Question: I have an action class with 3 properties. I am using Struts2-Json plugin to serialize the action class. I am able to serialize the as per my expectations
The 'ArrayList<Person>' property is serialized with empty values. I don't seem to find where I have made a mistake.
Json_Response:

'''
package json;
import java.util.ArrayList;
import com.google.gson.Gson;
import com.opensymphony.xwork2.ActionSupport;
import com.opensymphony.xwork2.Preparable;
import dao.DataAccess;
public class Json extends ActionSupport implements Preparable {
private static final long serialVersionUID = -8415223624346993447L;
private ArrayList<String> list;
private String selectedCompany = "Buhin Engineers";
private ArrayList<Person> people;
public ArrayList<String> getList() {
return list;
}
public void setList(ArrayList<String> list) {
this.list = list;
}
public String getSelectedCompany() {
return selectedCompany;
}
public void setSelectedCompany(String selectedCompany) {
this.selectedCompany = selectedCompany;
}
public ArrayList<Person> getPeople() {
return people;
}
public void setPeople(ArrayList<Person> people) {
this.people = people;
}
public String execute(){
list = new ArrayList<String>();
list.add("Yamaha");
list.add("Hero Honda");
return SUCCESS;
}
@Override
public void prepare() throws Exception {
// TODO Auto-generated method stub
populatePeople();
}
private void populatePeople() {
// TODO Auto-generated method stub
DataAccess da = new DataAccess();
setPeople(da.retrievePeople());
}
}
'''
'''
<?xml version="1.0" encoding="UTF-8"?>
<!DOCTYPE struts PUBLIC
"-//Apache Software Foundation//DTD Struts Configuration 2.0//EN"
"http://struts.apache.org/dtds/struts-2.0.dtd">
<struts>
<constant name="struts.devMode" value="true" />
<package name="default" namespace="/" extends="json-default">
<action name="Json" class="json.Json">
<result type="json">
<param name="includeProperties">selectedCompany,people,list</param>
</result>
</action>
</package>
</struts>
'''
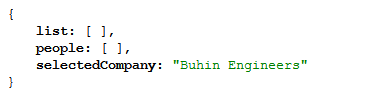
Answer: The 'List' are published as array so you need to define the array to be included. like
'''
people\[\d+\]\..*,list\[\d+\]\..*
'''
If the 'List' is the type of objects (instead of simple 'String') you can narrow your result to selected properties like:
'''
employee\[\d+\]\.lName,employee\[\d+\]\.fName,
'''
If the 'List' objects has inner objects you can do as:
'''
//The employee\[\d+\]\.address.addressline1 is not enough !!
//May be one can suggest better idea here :)
employee\[\d+\]\.address,employee\[\d+\]\.address.addressline1
'''